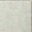
Piece: xx